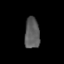
Tissue: skin
Cell type: Epithelial cells
Senescence score: 0.2519
Nuclear area (px): 460
Mean DAPI intensity: 91.763